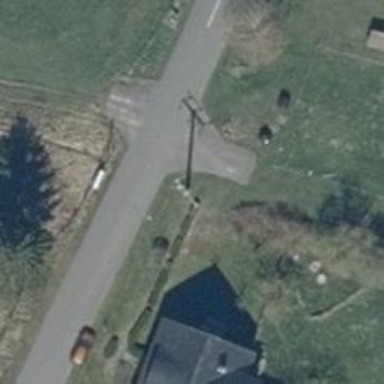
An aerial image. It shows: Power pole.